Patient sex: M
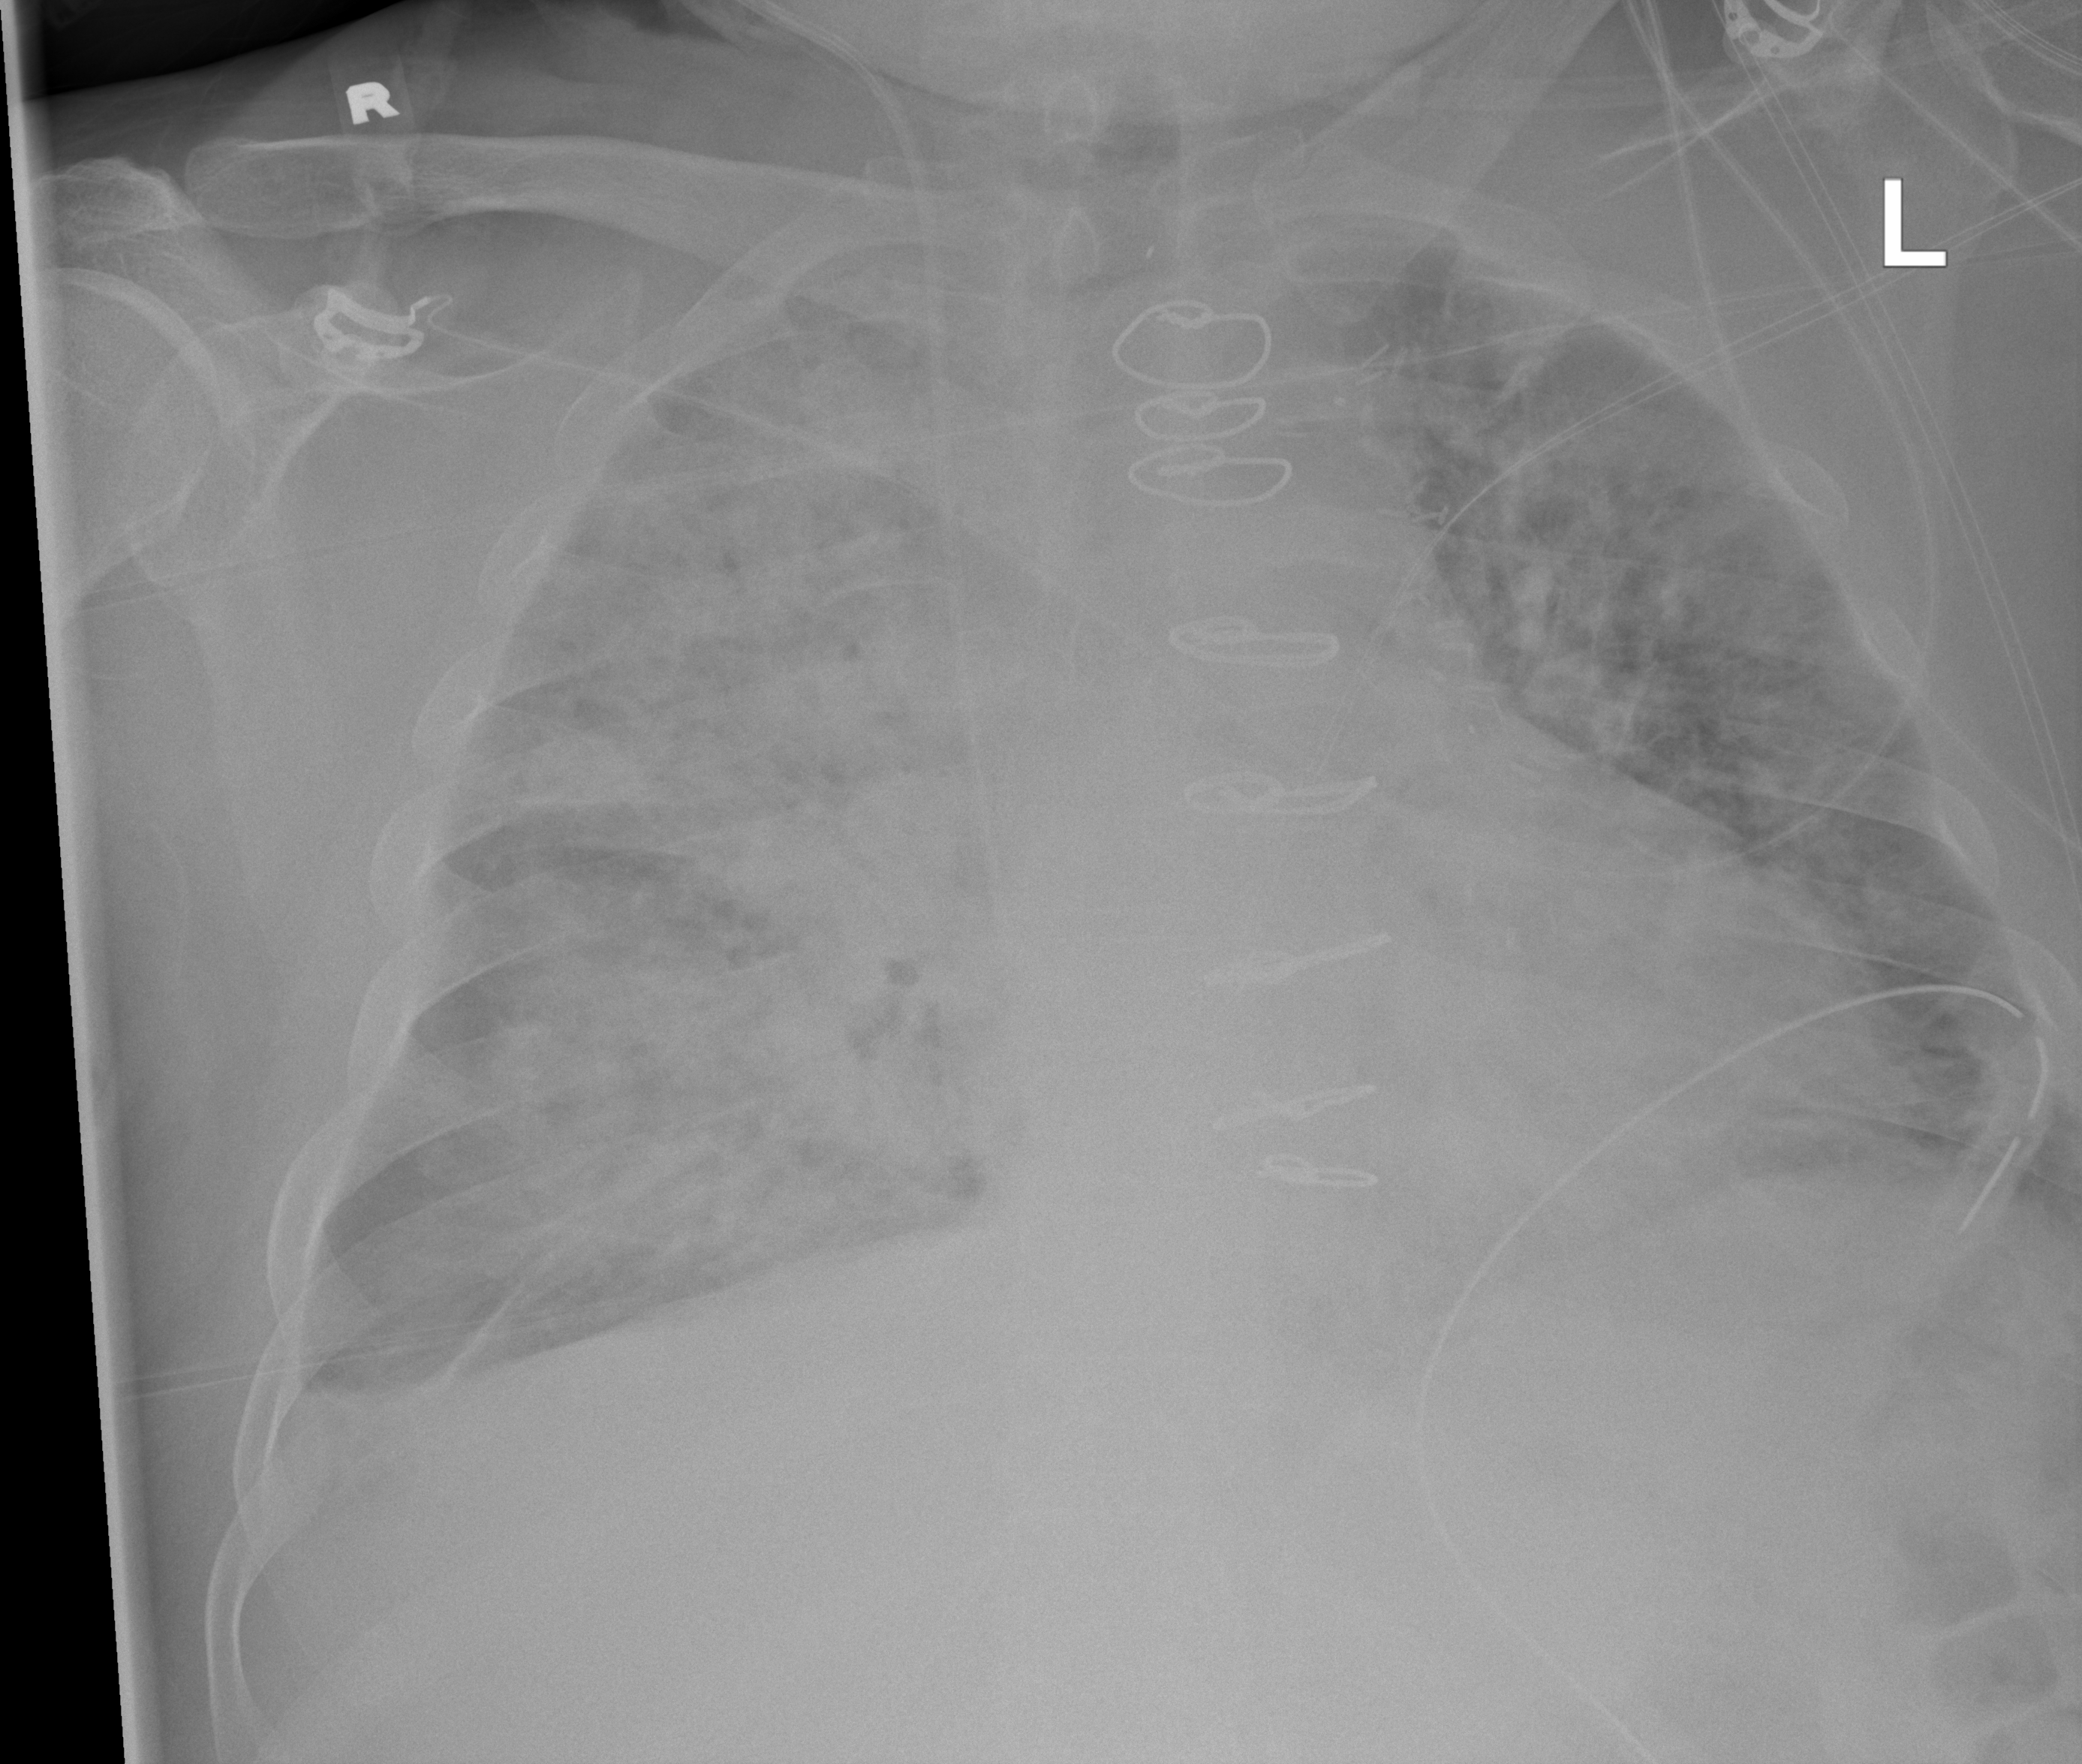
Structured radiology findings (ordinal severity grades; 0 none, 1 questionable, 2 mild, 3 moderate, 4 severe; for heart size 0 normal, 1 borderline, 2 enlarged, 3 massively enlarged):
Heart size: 2
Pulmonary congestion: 3
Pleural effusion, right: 2
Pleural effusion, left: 0
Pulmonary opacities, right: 4
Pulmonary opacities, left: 2
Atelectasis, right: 2
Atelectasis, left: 2